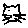
Label: cat